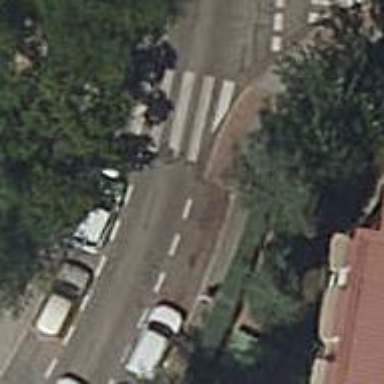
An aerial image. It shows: Uncontrolled road crossing.